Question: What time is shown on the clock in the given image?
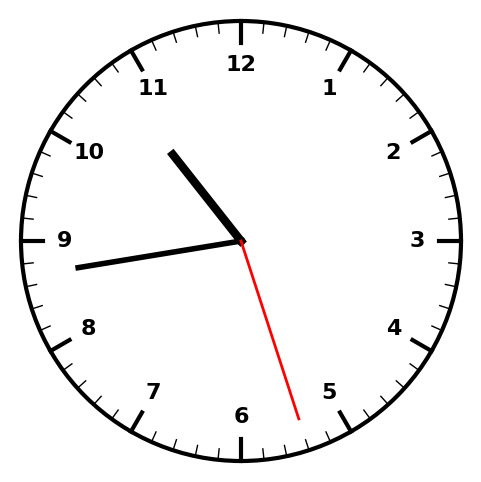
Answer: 10:43:27